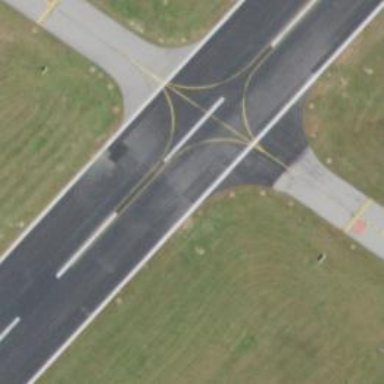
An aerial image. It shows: View of taxiway at the airport.